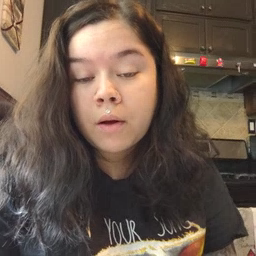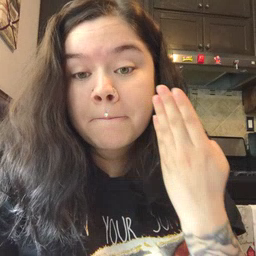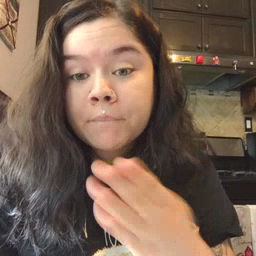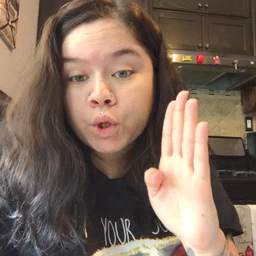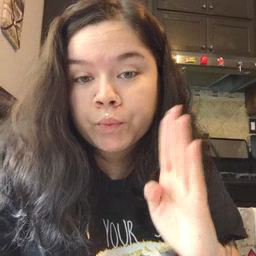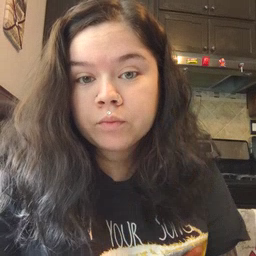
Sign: blue